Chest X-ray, AP view. Patient: 45 years old, sex F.
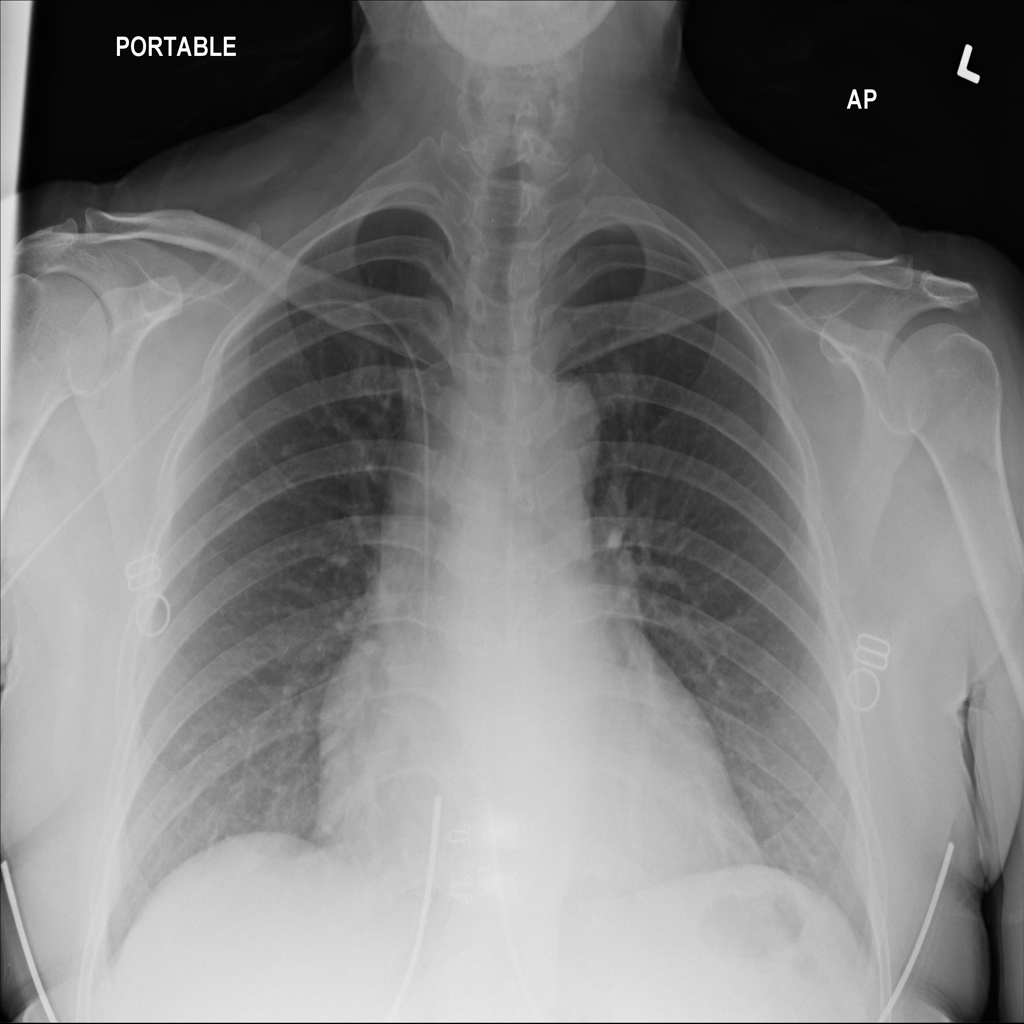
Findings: No Finding